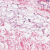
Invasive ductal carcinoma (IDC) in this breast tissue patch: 0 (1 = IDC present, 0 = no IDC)